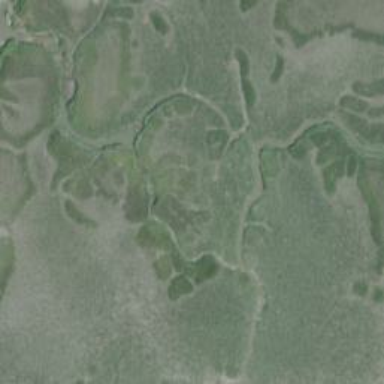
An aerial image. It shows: Saltmarsh wetland area.